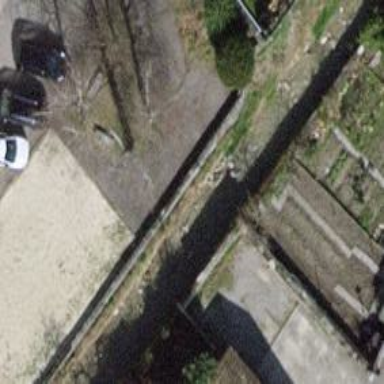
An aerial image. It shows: Gravel pitch for boules leisure activity.